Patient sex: F
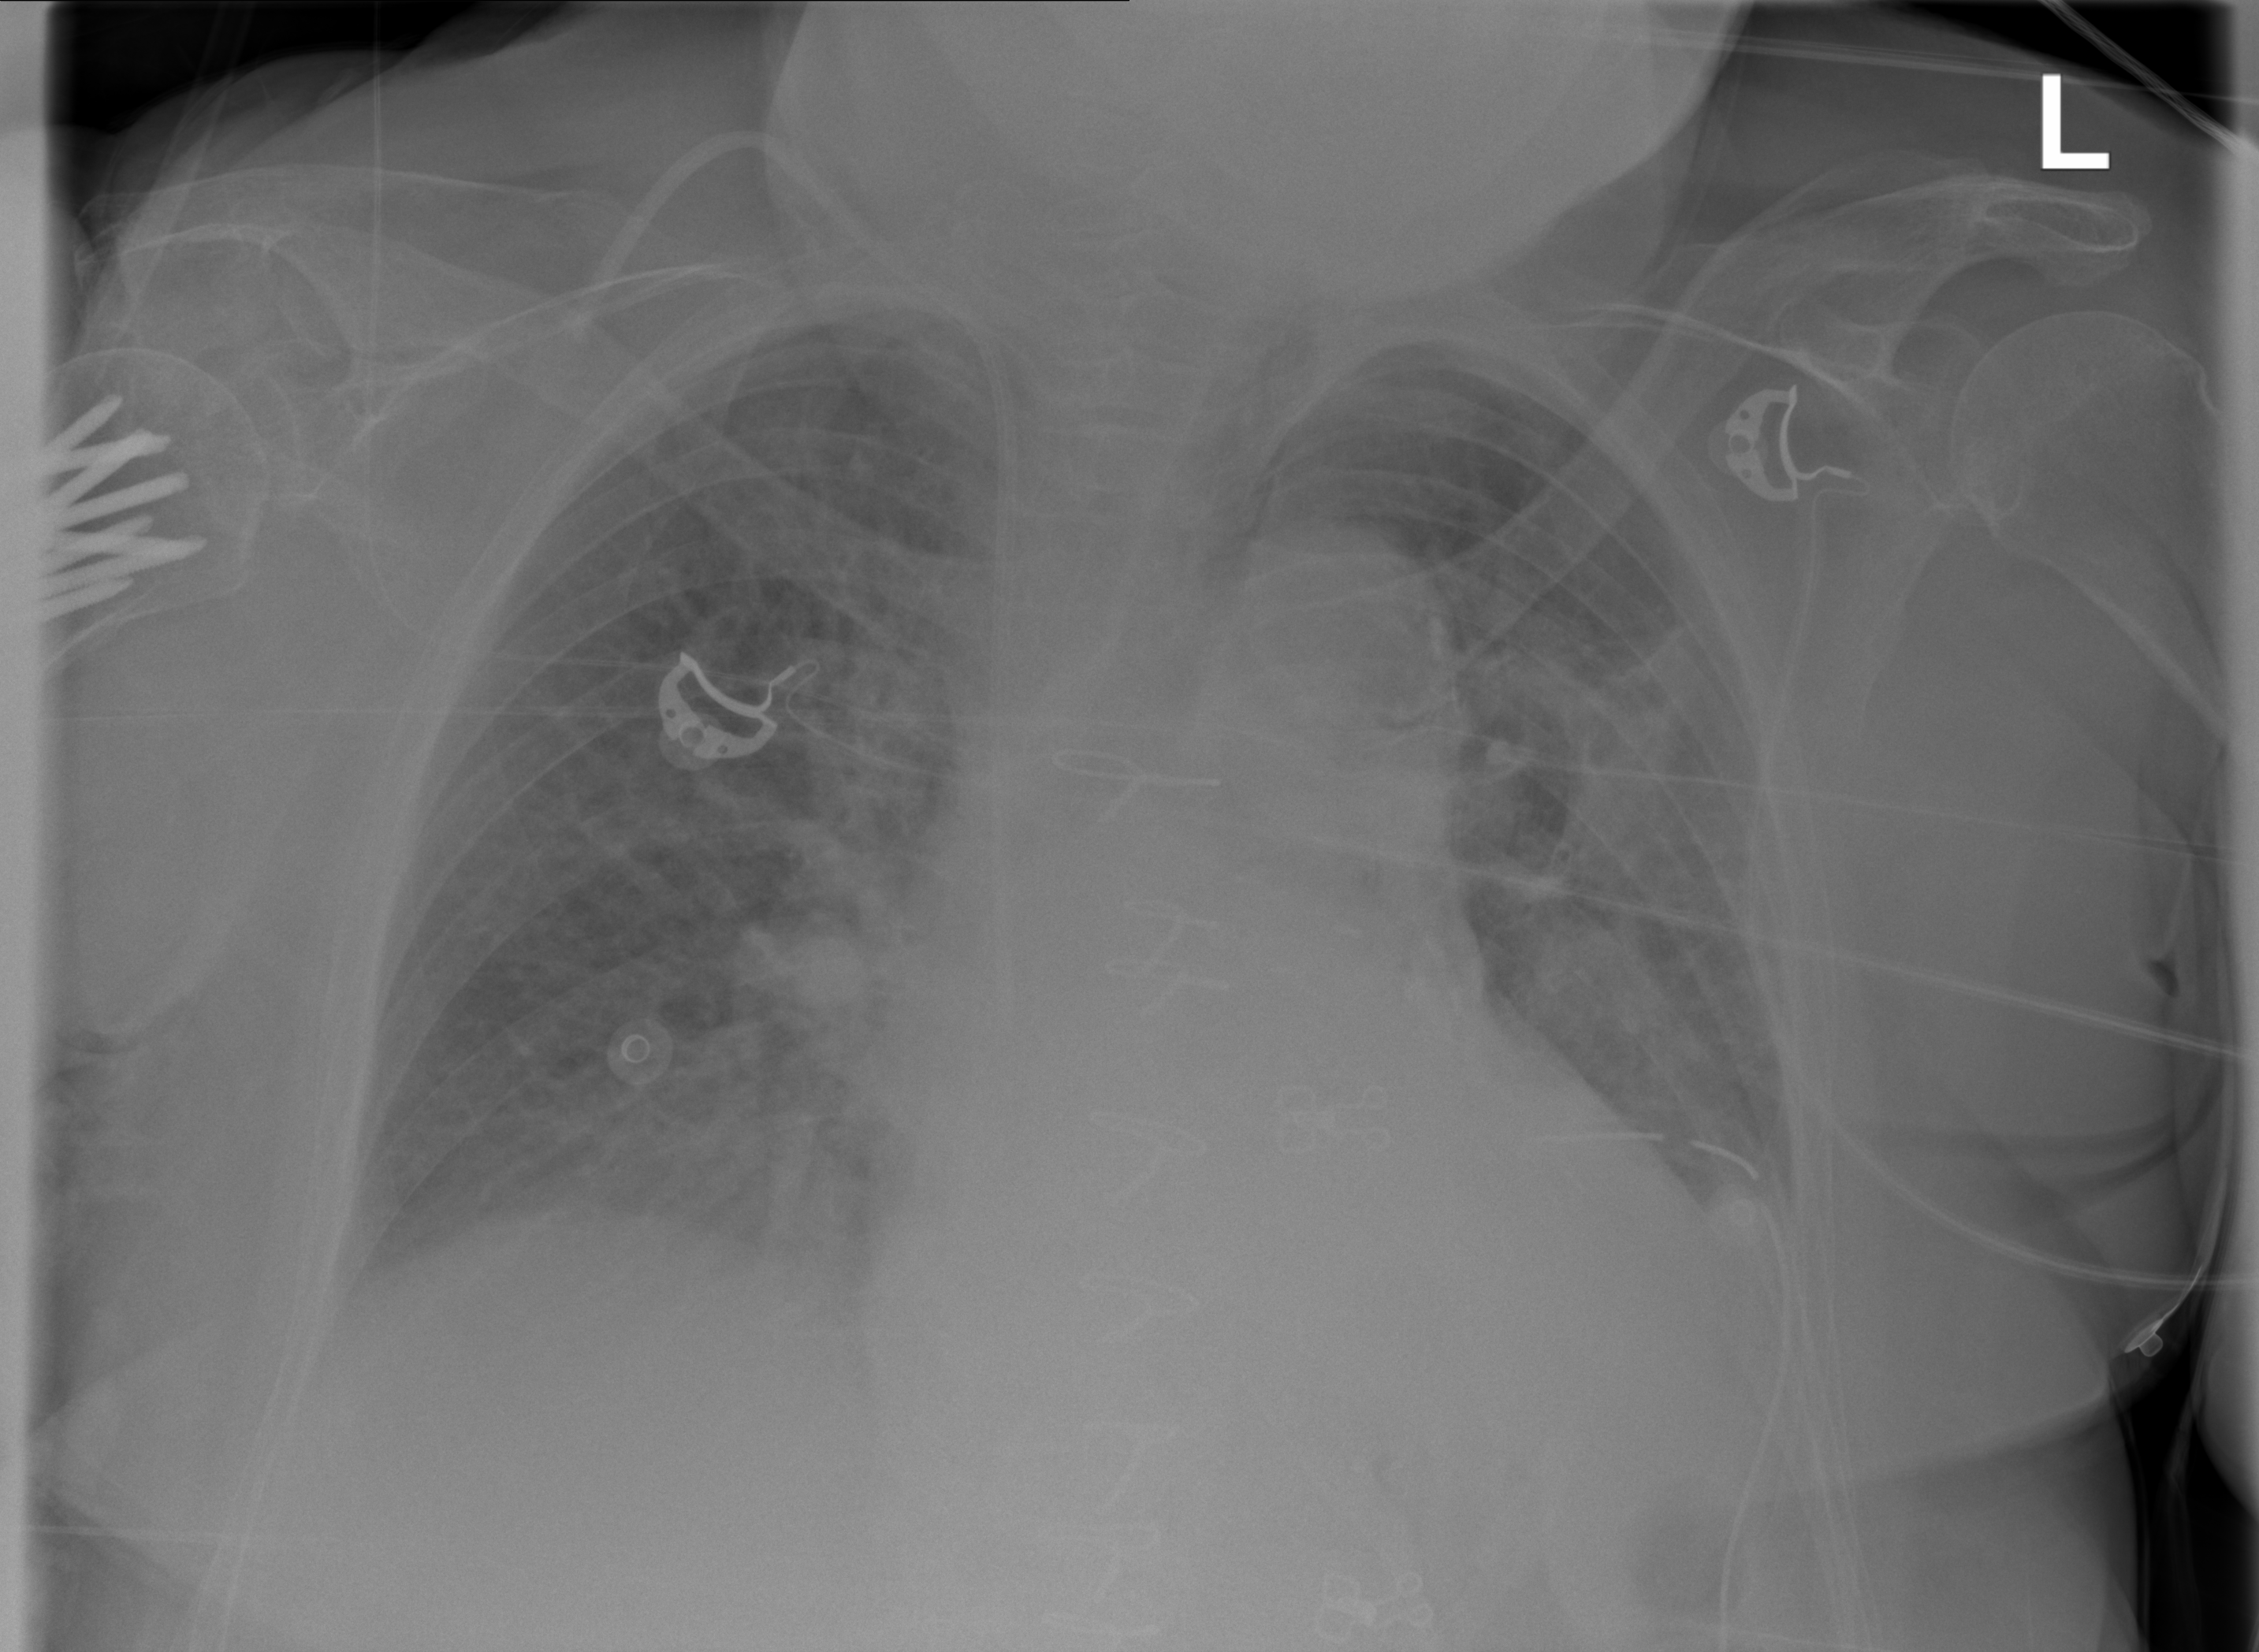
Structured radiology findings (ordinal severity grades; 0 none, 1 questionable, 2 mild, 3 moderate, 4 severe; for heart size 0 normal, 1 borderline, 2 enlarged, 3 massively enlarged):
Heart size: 2
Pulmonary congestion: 3
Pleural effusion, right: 0
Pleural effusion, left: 2
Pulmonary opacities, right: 0
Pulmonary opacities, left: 2
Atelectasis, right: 0
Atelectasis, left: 0